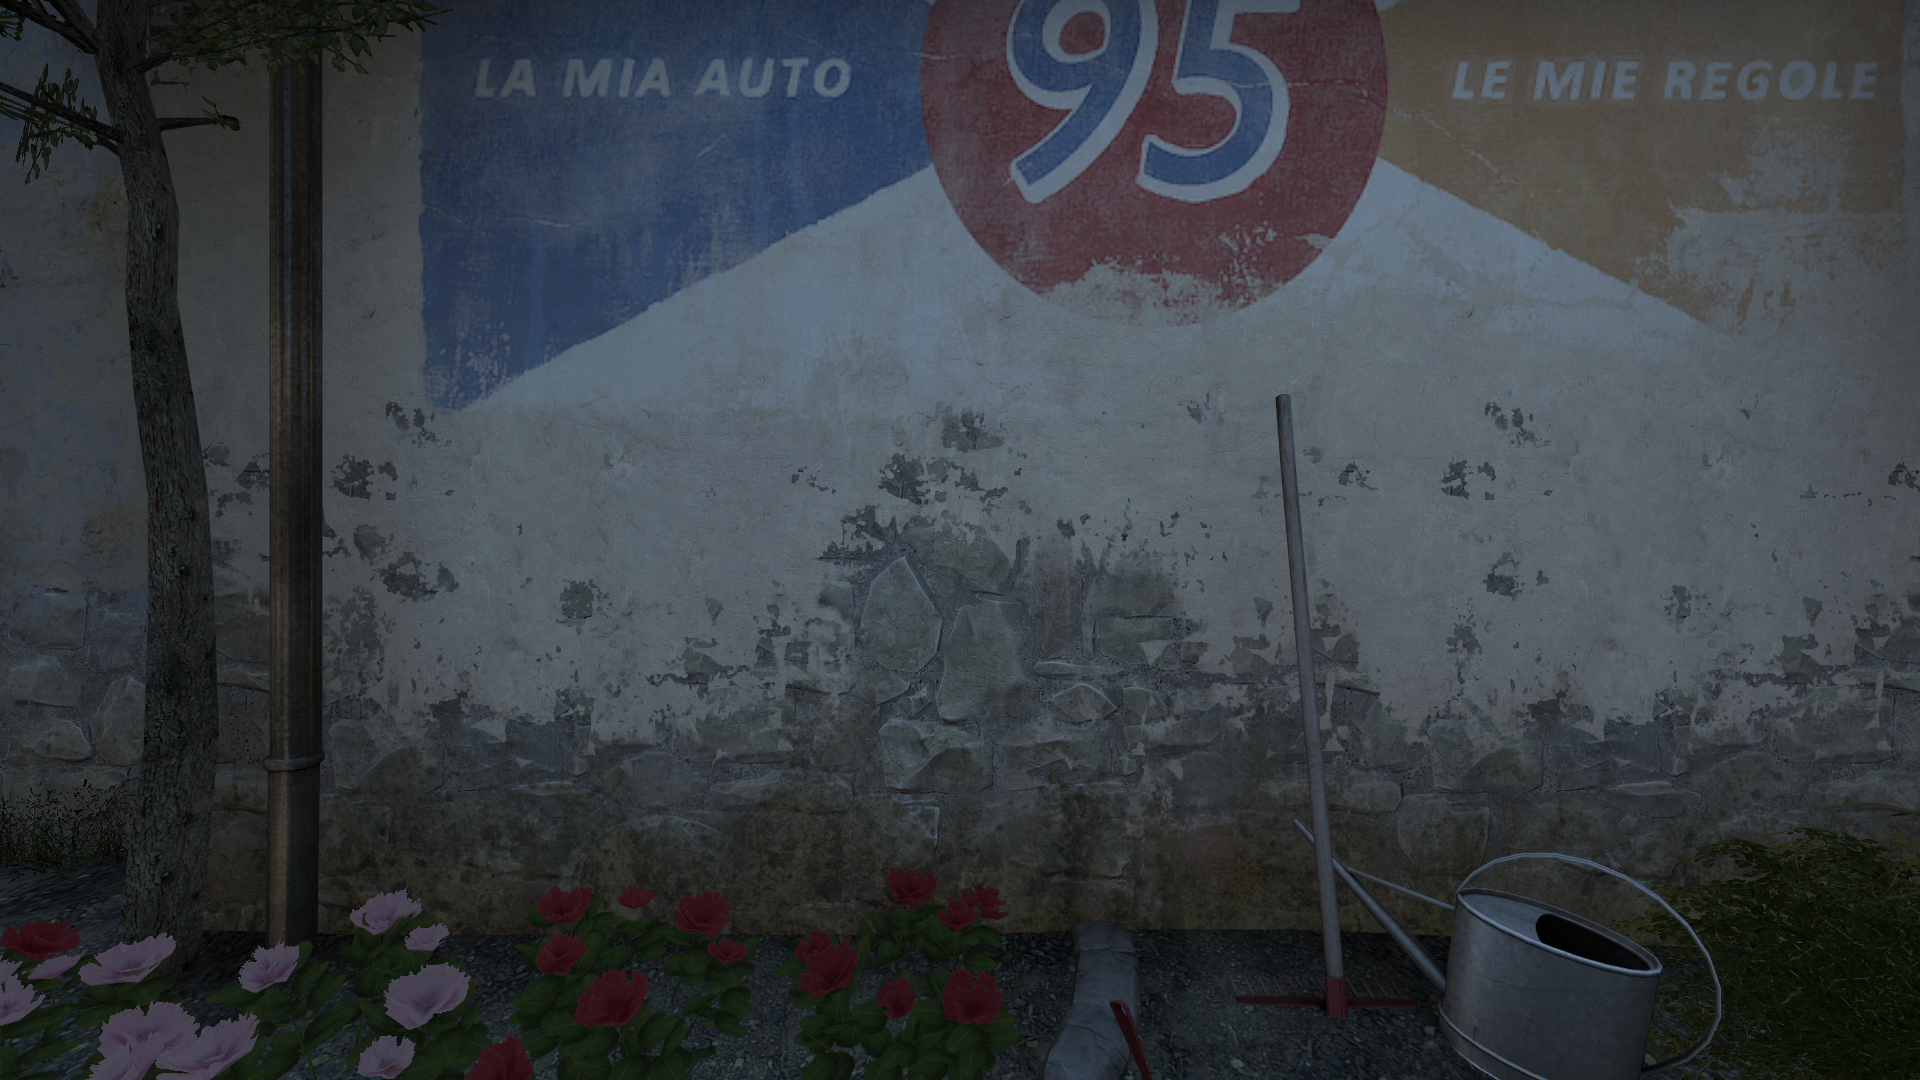
Map: de_inferno